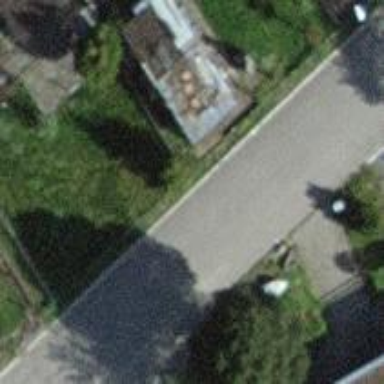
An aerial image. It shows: Bollard barrier.